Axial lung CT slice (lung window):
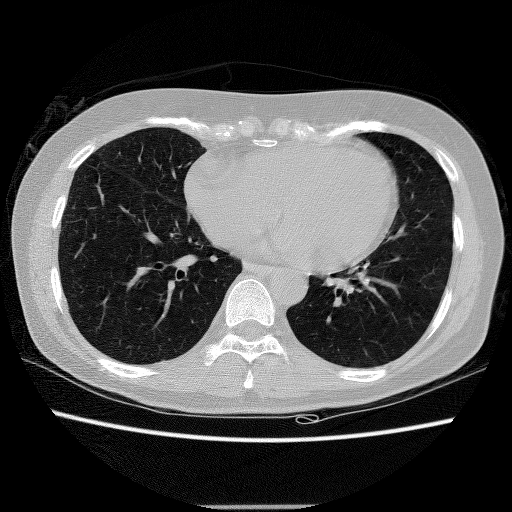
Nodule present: no